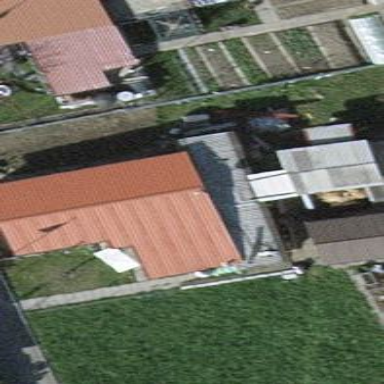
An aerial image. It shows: Shed.